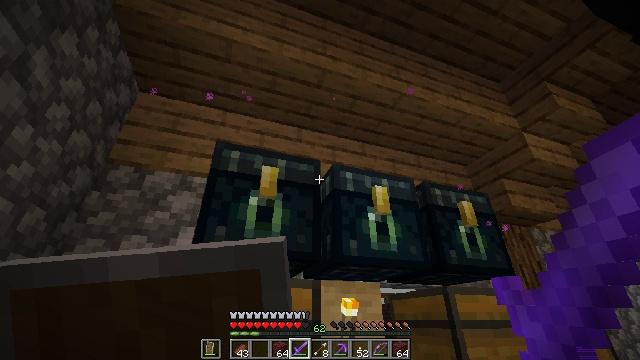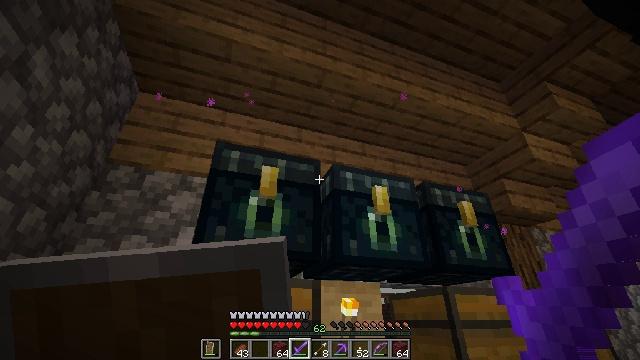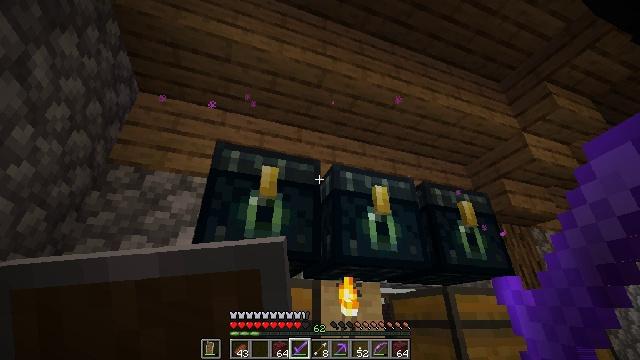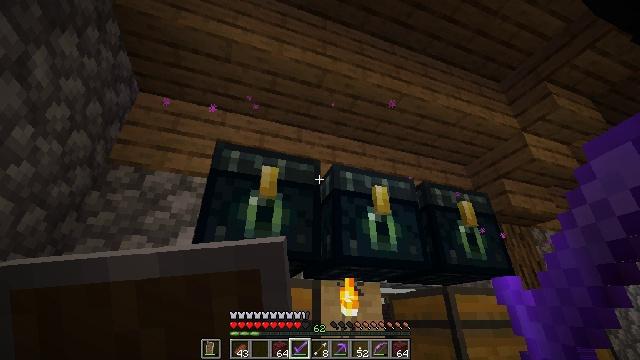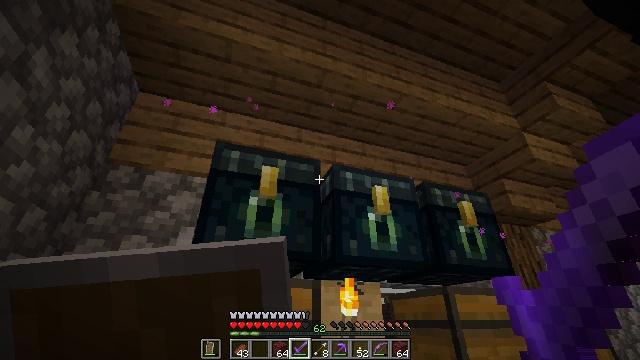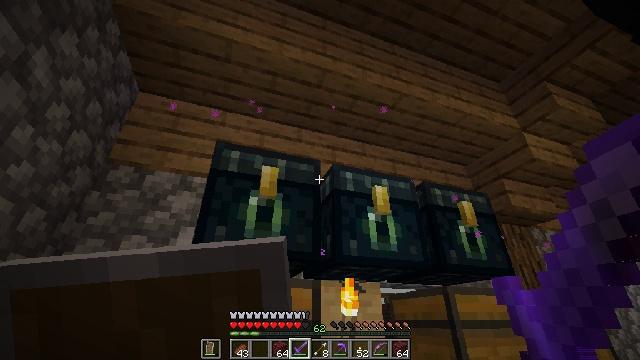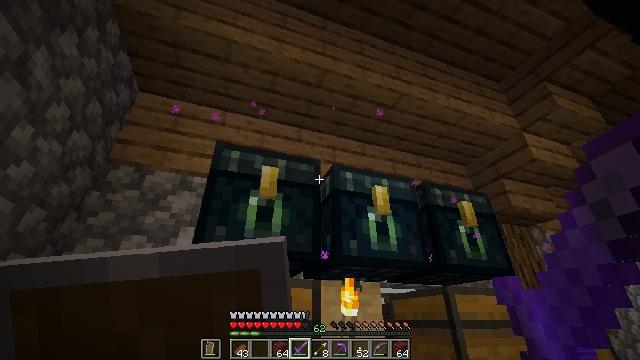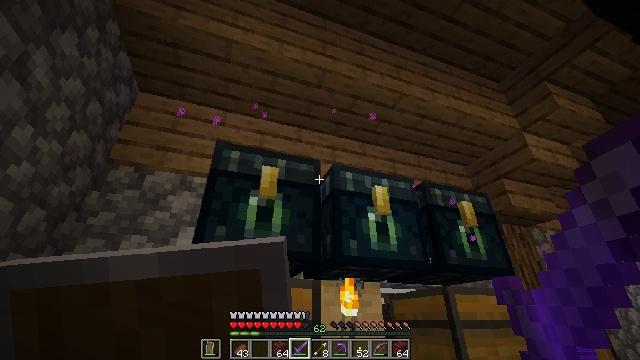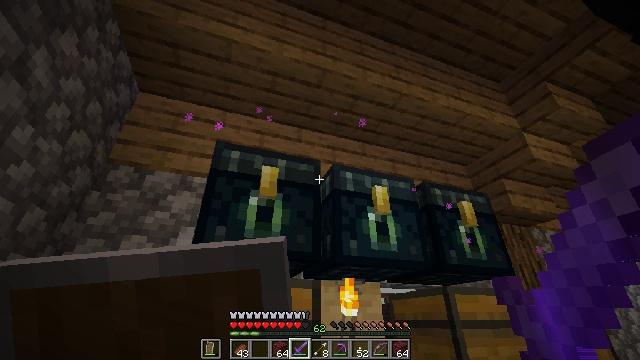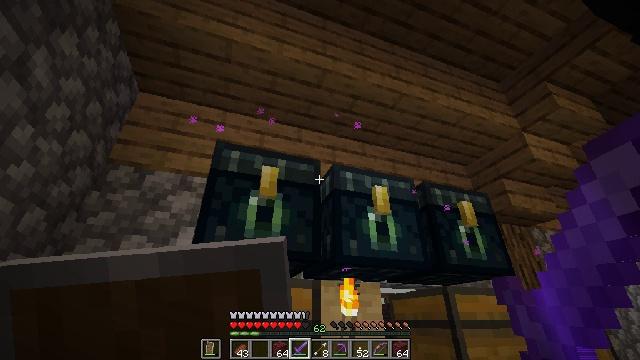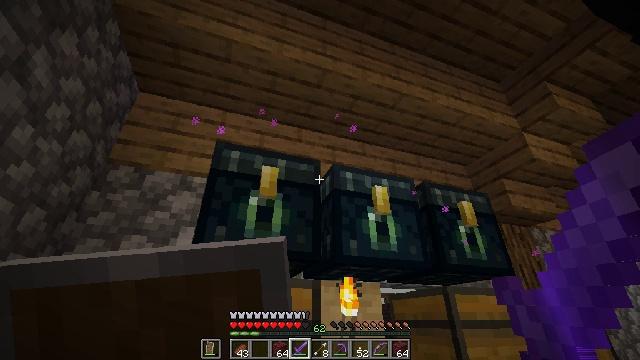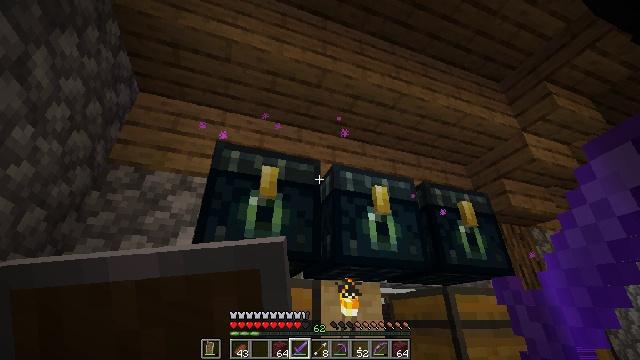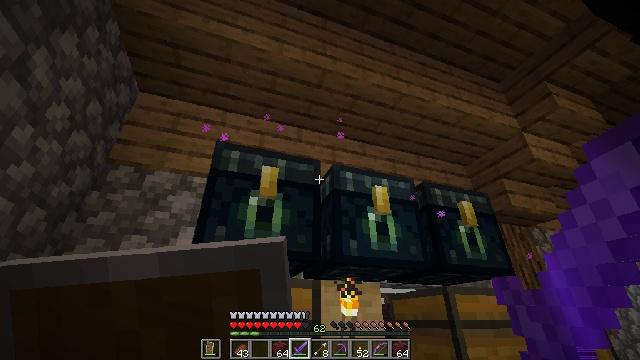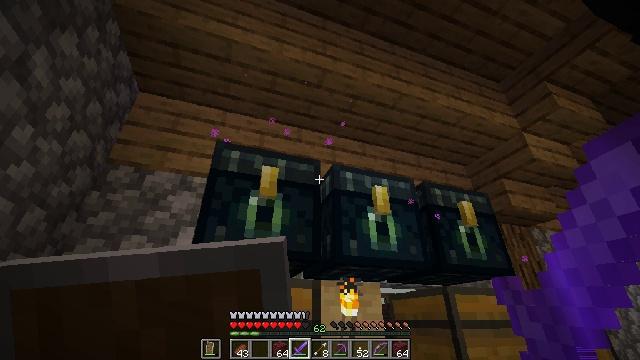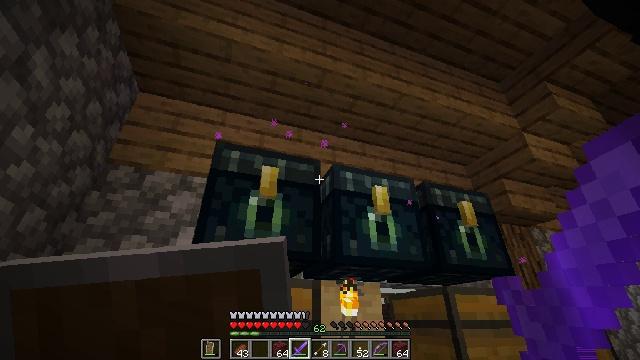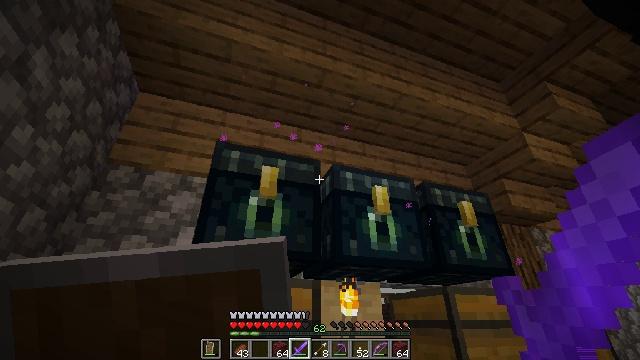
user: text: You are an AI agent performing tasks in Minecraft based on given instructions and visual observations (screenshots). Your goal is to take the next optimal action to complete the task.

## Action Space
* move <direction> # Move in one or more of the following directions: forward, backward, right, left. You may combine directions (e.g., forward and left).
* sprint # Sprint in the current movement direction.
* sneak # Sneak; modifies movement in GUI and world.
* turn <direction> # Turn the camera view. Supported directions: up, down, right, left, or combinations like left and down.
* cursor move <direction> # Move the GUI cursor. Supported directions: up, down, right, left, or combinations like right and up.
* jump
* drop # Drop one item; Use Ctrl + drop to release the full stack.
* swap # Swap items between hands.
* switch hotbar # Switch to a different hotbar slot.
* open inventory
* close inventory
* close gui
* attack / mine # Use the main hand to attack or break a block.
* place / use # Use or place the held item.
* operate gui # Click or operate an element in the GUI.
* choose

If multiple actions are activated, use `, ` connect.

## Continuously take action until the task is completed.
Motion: motion action
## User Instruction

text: Left click on the ender chest to mine.
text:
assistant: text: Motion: no_op
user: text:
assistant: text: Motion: no_op
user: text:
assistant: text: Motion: no_op
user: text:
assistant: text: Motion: no_op
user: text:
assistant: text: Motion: no_op
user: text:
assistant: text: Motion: no_op
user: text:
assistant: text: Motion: no_op
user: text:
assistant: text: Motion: no_op
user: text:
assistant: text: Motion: no_op
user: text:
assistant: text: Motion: no_op
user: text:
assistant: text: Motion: no_op
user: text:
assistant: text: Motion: no_op
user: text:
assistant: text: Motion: no_op
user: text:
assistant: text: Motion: no_op
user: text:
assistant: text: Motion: no_op
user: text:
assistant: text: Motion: no_op
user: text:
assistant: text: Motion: no_op
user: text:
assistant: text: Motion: no_op
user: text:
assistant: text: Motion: no_op
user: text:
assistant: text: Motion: no_op
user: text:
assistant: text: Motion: no_op
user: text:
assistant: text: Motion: no_op
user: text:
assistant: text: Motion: no_op
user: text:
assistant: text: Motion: no_op
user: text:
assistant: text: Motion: no_op
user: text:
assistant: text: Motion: no_op
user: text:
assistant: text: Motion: no_op
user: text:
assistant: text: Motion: no_op
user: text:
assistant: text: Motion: no_op
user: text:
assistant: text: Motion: no_op